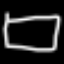
Label: square